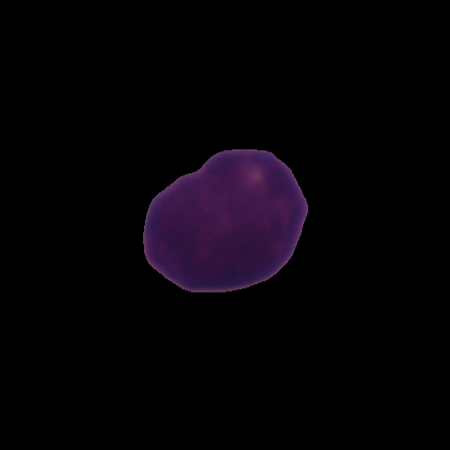
Label: healthy